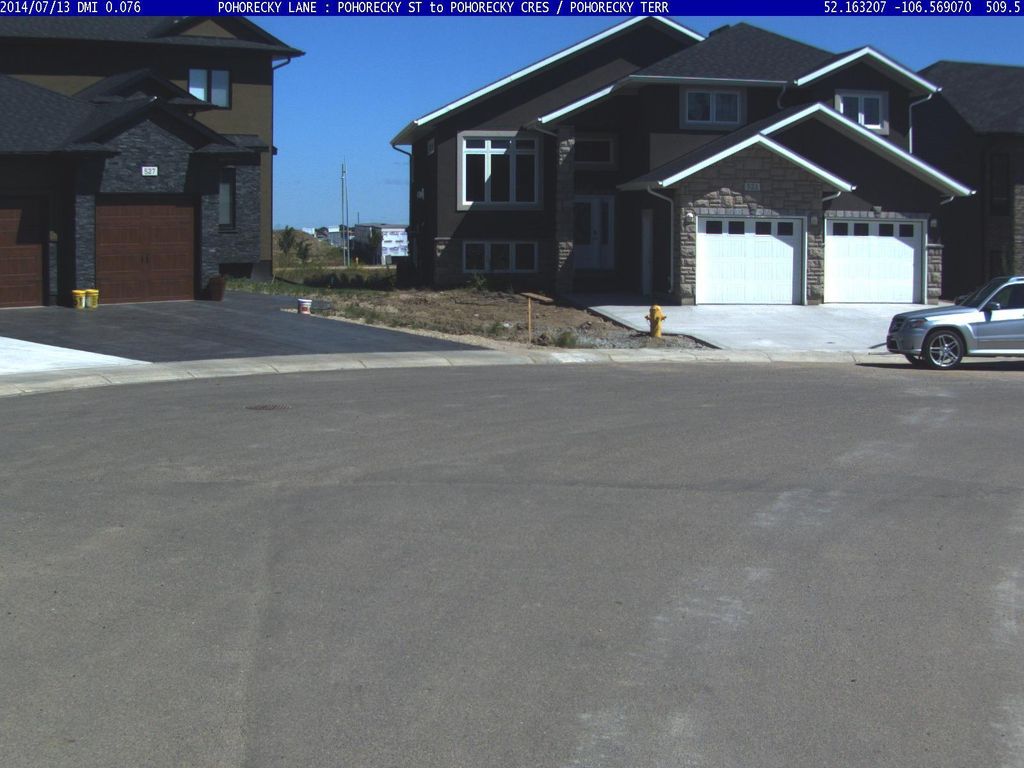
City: saskatoon